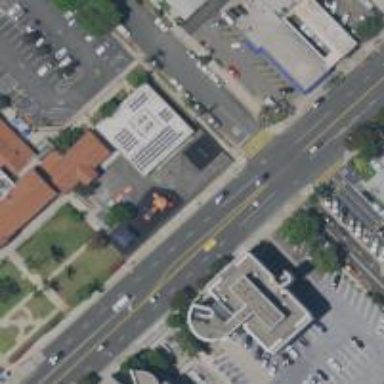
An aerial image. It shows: Primary highway with asphalt surface surrounded by retail establishments.